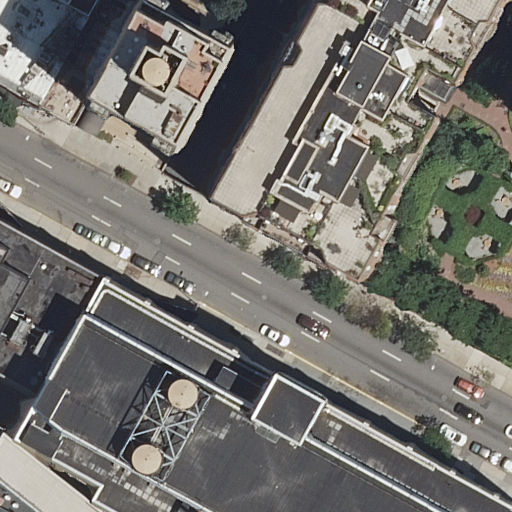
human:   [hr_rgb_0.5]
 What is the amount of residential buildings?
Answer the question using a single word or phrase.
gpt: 9

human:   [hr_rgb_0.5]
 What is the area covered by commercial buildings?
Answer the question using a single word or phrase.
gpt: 0m2

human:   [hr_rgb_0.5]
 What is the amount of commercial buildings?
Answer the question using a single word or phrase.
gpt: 0

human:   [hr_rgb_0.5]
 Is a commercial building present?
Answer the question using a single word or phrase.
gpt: no

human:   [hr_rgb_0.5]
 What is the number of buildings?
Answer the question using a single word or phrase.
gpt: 9

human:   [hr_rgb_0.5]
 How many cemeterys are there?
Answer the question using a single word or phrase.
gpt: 0

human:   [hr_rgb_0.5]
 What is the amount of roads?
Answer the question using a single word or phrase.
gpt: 3

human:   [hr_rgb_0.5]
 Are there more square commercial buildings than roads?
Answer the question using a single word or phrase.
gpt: no

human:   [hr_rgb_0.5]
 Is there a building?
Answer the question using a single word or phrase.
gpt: yes

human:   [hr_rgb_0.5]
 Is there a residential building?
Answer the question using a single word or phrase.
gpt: yes

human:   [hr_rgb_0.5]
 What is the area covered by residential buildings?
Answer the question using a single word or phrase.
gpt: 5531m2

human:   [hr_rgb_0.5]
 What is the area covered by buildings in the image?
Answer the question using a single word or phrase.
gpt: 5531m2

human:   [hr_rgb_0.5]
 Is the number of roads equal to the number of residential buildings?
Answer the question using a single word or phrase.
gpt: no

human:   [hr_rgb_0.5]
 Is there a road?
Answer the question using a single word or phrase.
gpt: yes

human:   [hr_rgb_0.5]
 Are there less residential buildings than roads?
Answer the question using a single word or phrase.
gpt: no

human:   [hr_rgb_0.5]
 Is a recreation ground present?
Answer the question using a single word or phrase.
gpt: no

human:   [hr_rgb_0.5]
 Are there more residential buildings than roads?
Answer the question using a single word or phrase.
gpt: yes

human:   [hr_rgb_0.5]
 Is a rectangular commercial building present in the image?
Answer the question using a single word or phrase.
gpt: no

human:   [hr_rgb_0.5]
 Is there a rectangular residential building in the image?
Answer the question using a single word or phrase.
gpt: yes

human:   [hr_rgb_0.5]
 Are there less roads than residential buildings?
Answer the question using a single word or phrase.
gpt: yes

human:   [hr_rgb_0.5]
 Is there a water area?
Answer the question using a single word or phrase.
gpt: no

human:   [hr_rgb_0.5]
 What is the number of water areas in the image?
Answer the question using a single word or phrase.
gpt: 0

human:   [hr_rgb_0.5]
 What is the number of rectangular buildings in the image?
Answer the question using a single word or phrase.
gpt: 7

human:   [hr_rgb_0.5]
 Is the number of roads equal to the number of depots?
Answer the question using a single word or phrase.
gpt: no

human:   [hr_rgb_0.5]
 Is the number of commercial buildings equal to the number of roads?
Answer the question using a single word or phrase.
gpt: no

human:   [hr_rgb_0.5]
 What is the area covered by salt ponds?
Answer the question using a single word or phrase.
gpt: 0m2

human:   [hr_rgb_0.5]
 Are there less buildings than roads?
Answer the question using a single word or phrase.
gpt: no

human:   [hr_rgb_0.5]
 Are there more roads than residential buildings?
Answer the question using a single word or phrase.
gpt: no

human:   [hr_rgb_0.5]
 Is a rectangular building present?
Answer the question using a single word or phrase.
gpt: yes

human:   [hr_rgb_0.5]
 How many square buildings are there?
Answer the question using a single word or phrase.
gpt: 0

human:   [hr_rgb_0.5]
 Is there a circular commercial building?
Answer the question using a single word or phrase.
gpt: no

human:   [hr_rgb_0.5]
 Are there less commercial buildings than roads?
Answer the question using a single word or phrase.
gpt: yes

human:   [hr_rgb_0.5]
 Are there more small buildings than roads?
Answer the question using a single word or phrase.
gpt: no

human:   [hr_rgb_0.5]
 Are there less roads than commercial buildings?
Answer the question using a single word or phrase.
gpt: no

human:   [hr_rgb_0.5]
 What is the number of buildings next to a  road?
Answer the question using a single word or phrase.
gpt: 9

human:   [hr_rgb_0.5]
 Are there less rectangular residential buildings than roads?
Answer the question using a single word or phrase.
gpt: no

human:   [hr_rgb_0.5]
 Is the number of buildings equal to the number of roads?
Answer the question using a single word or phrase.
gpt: no

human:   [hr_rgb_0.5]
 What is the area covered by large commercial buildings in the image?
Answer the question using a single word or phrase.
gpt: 0m2

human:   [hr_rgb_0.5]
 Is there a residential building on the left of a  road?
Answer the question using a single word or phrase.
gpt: yes

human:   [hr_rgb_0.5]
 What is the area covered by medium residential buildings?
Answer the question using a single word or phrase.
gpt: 1015m2

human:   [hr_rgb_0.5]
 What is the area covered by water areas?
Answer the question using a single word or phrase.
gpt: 0m2

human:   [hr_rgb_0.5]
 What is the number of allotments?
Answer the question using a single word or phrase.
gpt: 0

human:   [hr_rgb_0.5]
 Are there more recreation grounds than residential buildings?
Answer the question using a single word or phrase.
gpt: no

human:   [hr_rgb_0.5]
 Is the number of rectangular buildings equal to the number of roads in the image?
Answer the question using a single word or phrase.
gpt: no

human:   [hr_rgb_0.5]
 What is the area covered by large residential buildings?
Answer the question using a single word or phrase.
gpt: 4459m2

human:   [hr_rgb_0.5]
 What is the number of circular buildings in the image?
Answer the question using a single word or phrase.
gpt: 0

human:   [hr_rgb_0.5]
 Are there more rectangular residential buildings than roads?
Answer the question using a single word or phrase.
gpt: yes

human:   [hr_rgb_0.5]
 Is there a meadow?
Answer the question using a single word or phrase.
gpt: no

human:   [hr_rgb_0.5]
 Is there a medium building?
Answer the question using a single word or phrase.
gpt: yes

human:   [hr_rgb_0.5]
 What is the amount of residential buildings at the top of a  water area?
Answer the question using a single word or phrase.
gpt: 0

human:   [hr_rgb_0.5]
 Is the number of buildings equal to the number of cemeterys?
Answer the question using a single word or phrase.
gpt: no

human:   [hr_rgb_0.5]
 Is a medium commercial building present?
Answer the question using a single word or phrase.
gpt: no

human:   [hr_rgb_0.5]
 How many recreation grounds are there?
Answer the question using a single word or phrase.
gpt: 0

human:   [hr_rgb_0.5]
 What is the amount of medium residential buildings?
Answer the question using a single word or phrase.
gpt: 4

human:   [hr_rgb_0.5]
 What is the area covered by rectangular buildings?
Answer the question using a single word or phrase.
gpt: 1575m2

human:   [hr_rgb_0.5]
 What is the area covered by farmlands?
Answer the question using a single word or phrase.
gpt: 0m2

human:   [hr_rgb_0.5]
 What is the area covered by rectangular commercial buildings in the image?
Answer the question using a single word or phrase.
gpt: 0m2

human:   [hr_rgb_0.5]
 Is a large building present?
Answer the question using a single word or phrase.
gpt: yes

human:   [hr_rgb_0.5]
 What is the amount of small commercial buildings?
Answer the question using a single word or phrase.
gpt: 0

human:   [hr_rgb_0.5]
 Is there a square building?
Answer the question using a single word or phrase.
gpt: no

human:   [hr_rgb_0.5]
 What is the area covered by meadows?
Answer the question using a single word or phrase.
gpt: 0m2

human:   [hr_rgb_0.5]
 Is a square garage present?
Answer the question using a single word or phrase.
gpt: no

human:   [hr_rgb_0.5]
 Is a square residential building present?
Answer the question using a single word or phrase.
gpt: no

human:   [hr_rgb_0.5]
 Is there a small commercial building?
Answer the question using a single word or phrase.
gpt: no